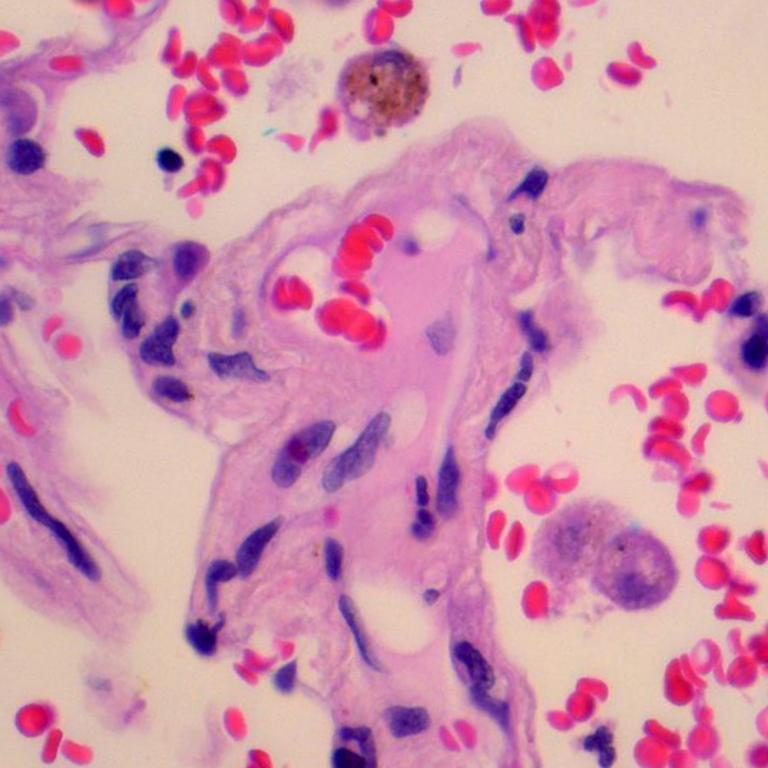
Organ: lung
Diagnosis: benign